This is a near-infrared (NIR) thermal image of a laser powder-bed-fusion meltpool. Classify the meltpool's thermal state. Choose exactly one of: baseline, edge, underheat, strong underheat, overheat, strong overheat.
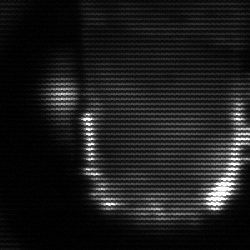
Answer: baseline